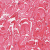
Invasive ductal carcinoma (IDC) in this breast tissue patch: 0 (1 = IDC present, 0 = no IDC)